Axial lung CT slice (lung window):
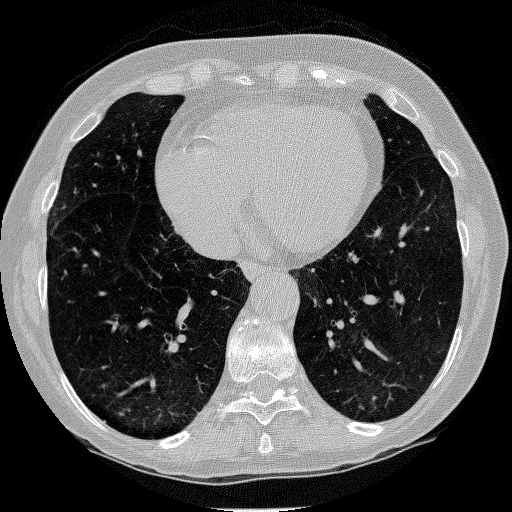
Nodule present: no